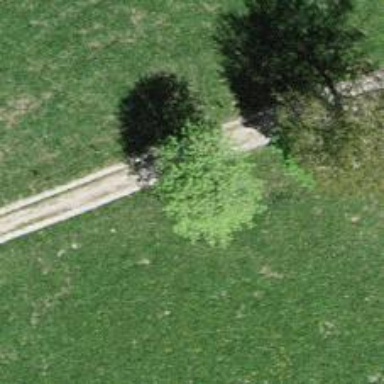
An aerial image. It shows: Single tag "natural: tree."